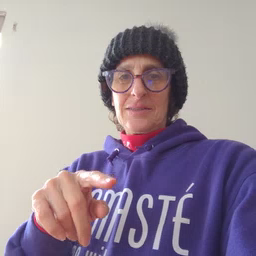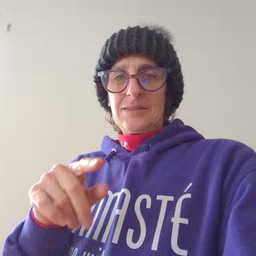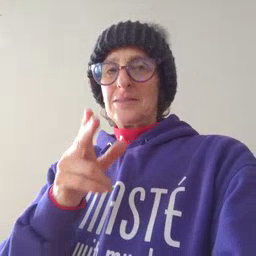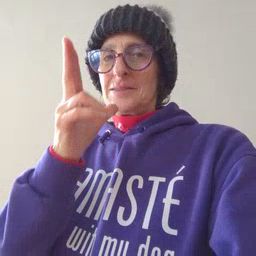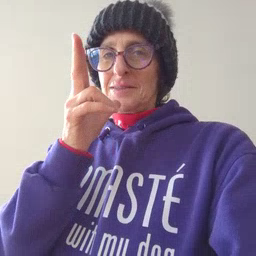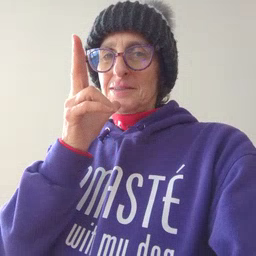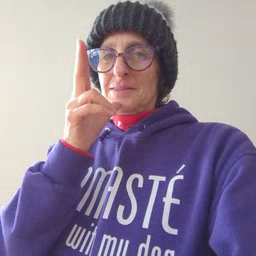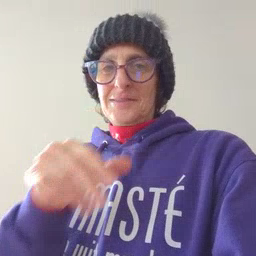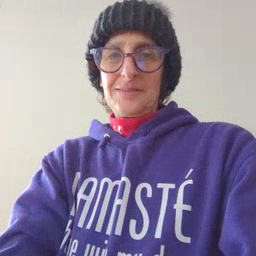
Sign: hen